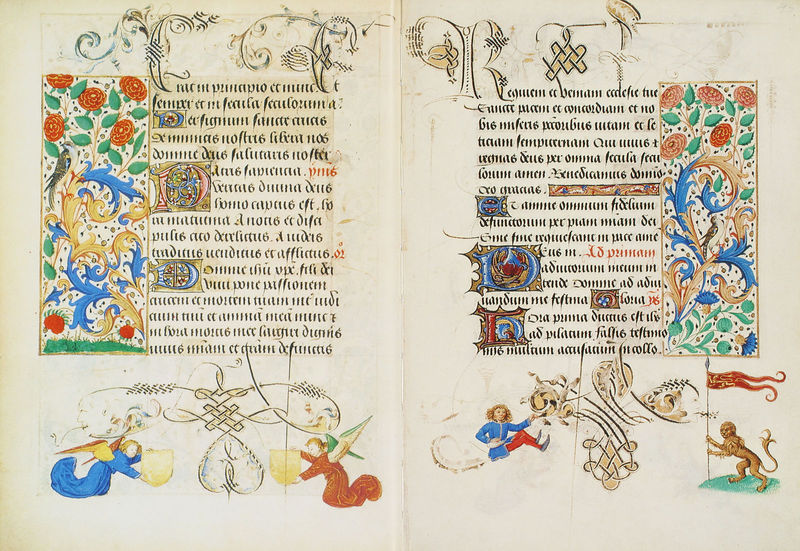
Titel: Stundenbuch der Maria von Burgund
Künstler: Liévin van Lathem
Institution: Wien, Österreichische Nationalbibliothek
Schlagwörter: blau, blätter, flügel, gelb, grün, blumen, bunt, blüten, rosen, rot, tier, tiere, mensch, gold, affe, engel, ranken, schrift, papier, fahne, lanze, ornamente, verzierung, geflecht, buch, beeren, druck, initialen, seite, text, buchdruck, wappen, schnörkel, löwe, buchseiten, kapitel, latein, wörter, buchmalerei, doppelseite, d